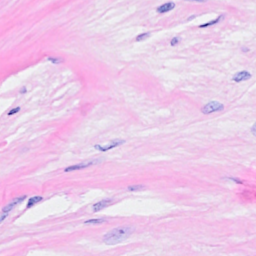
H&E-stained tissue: Breast